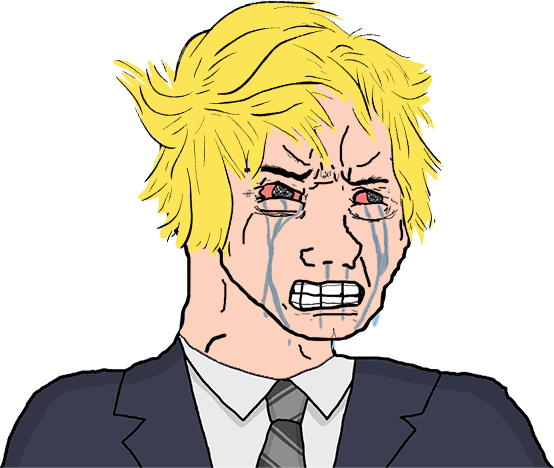
Label: 5_Crying_Wojak